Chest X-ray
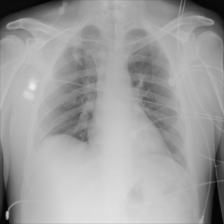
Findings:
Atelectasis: negative
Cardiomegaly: negative
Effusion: negative
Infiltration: negative
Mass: negative
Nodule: negative
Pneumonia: negative
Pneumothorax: negative
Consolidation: negative
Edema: negative
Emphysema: negative
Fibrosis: negative
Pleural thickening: negative
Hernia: negative